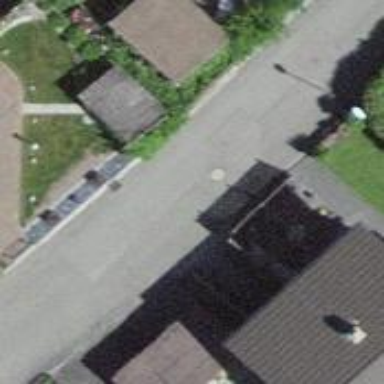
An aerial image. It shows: Asphalt road in residential area.